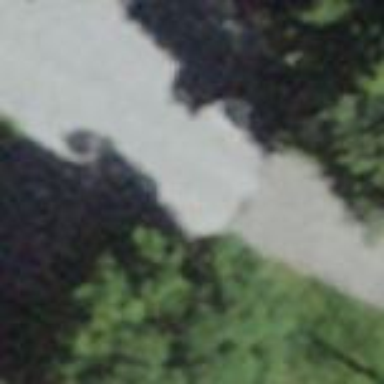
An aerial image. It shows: Unclassified asphalt road with roundabout junction.